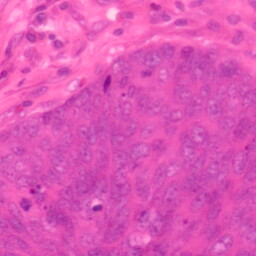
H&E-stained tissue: Colon